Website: walmart
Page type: receipt
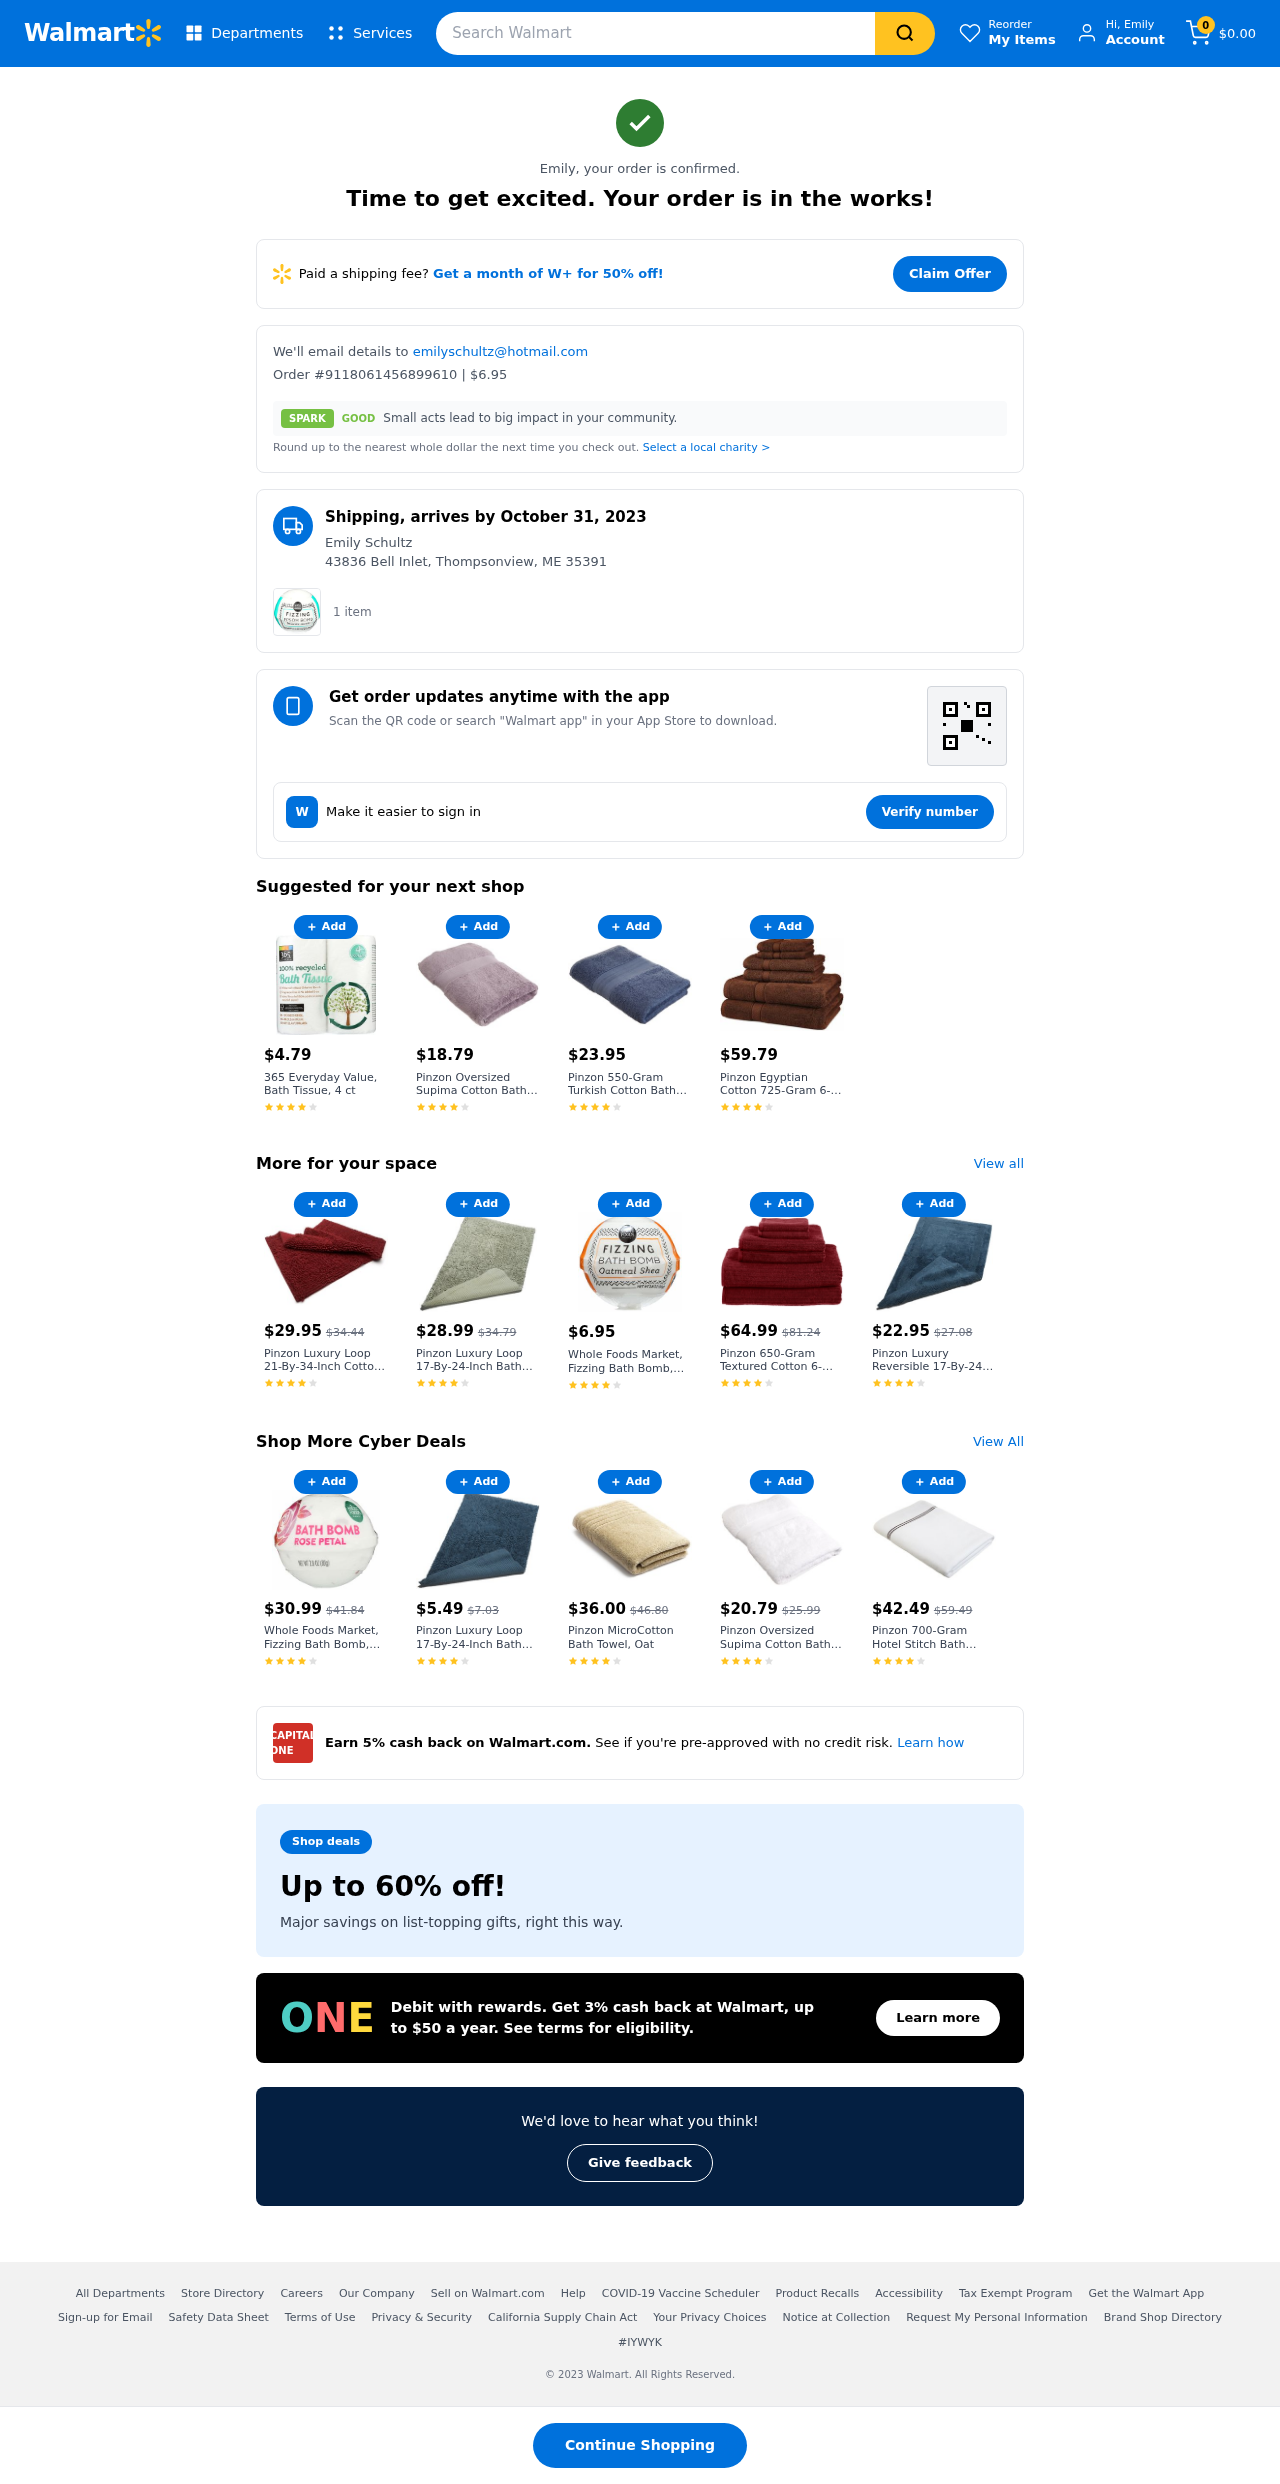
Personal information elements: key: PII_EMAIL
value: emilyschultz@hotmail.com
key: PII_FIRSTNAME
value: Emily
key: PII_FULLNAME
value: Emily Schultz
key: PII_ADDRESS
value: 43836 Bell Inlet, Thompsonview, ME 35391
Product elements: key: PRODUCT10_NAME
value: Pinzon Luxury Reversible 17-By-24-Inch Bath Rug, Marine
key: PRODUCT10_PRICE
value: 22.95
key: PRODUCT11_NAME
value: Pinzon Luxury Reversible 21-By-34-Inch Cotton Bath Rug, Silver Sage
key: PRODUCT11_PRICE
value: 39.99
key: PRODUCT12_NAME
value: Whole Foods Market, Fizzing Bath Bomb, Rose Petal, 2.3 oz
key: PRODUCT12_PRICE
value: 30.99
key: PRODUCT13_NAME
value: Pinzon Luxury Loop 17-By-24-Inch Bath Rug, Marine
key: PRODUCT13_PRICE
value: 5.49
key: PRODUCT14_NAME
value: Pinzon MicroCotton Bath Towel, Oat
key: PRODUCT14_PRICE
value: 36
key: PRODUCT15_NAME
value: Pinzon Oversized Supima Cotton Bath Towel, White
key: PRODUCT15_PRICE
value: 20.79
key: PRODUCT16_NAME
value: Pinzon 700-Gram Hotel Stitch Bath Sheet, Espresso
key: PRODUCT16_PRICE
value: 42.49
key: PRODUCT17_NAME
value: Pinzon Luxury Reversible 17-By-24-Inch Bath Rug, Grey
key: PRODUCT17_PRICE
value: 52.79
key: PRODUCT1_QUANTITY
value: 1
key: PRODUCT2_NAME
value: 365 Everyday Value, Bath Tissue, 4 ct
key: PRODUCT2_PRICE
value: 4.79
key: PRODUCT3_NAME
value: Pinzon Oversized Supima Cotton Bath Towel, Nirvana
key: PRODUCT3_PRICE
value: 18.79
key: PRODUCT4_NAME
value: Pinzon 550-Gram Turkish Cotton Bath Towel Indigo
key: PRODUCT4_PRICE
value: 23.95
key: PRODUCT5_NAME
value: Pinzon Egyptian Cotton 725-Gram 6-Piece Towel Set
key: PRODUCT5_PRICE
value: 59.79
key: PRODUCT6_NAME
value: Pinzon Luxury Loop 21-By-34-Inch Cotton Bath Rug, Brick
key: PRODUCT6_PRICE
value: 29.95
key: PRODUCT7_NAME
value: Pinzon Luxury Loop 17-By-24-Inch Bath Rug, Sage
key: PRODUCT7_PRICE
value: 28.99
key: PRODUCT8_NAME
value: Whole Foods Market, Fizzing Bath Bomb, Oatmeal Shea, 2.3 oz
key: PRODUCT8_PRICE
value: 6.95
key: PRODUCT9_NAME
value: Pinzon 650-Gram Textured Cotton 6-Piece Towel Set, Crimson
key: PRODUCT9_PRICE
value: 64.99
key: PRODUCT6_ORIGINAL_PRICE
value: $34.44
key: PRODUCT7_ORIGINAL_PRICE
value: $34.79
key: PRODUCT9_ORIGINAL_PRICE
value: $81.24
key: PRODUCT10_ORIGINAL_PRICE
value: $27.08
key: PRODUCT11_ORIGINAL_PRICE
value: $48.79
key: PRODUCT12_ORIGINAL_PRICE
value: $41.84
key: PRODUCT13_ORIGINAL_PRICE
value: $7.03
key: PRODUCT14_ORIGINAL_PRICE
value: $46.80
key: PRODUCT15_ORIGINAL_PRICE
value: $25.99
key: PRODUCT16_ORIGINAL_PRICE
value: $59.49
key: PRODUCT17_ORIGINAL_PRICE
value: $69.68
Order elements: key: ORDER_NUM_ITEMS
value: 0
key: ORDER_TOTAL
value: $0.00
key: ORDER_ID
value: #9118061456899610
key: ORDER_TOTAL
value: $6.95
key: ORDER_DELIVERY_DATE
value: October 31, 2023
Search elements: key: HEADER_SEARCH
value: Search Walmart